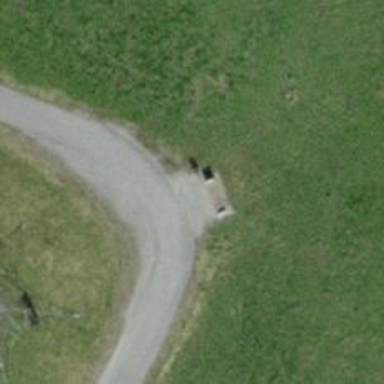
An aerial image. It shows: Bench.